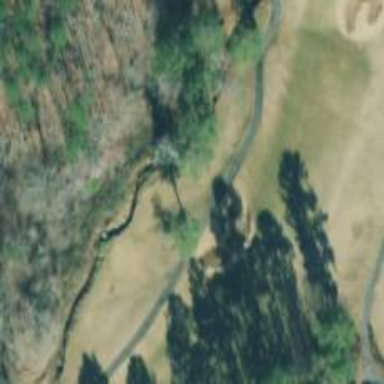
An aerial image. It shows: View of golf hole.